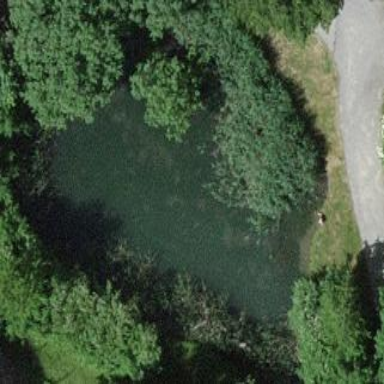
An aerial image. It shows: Peaceful pond surrounded by nature.